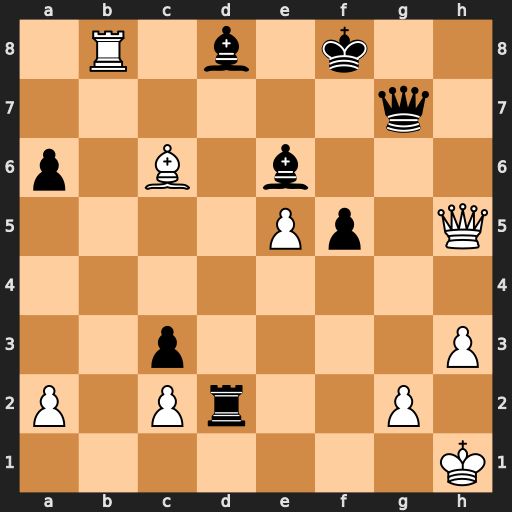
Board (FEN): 1R1b1k2/6q1/p1B1b3/4Pp1Q/8/2p4P/P1Pr2P1/7K
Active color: w
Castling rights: -
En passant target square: -
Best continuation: Qe8#